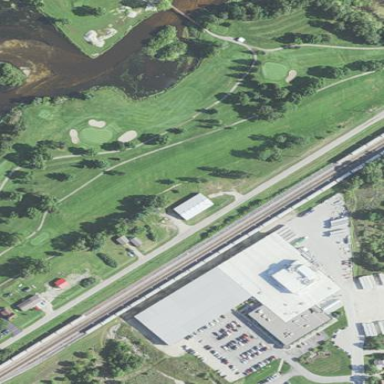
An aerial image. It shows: Area with grass used as rough in golf course.